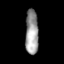
Tissue: skin
Cell type: Others
Senescence score: 0.6883
Nuclear area (px): 574
Mean DAPI intensity: 153.664